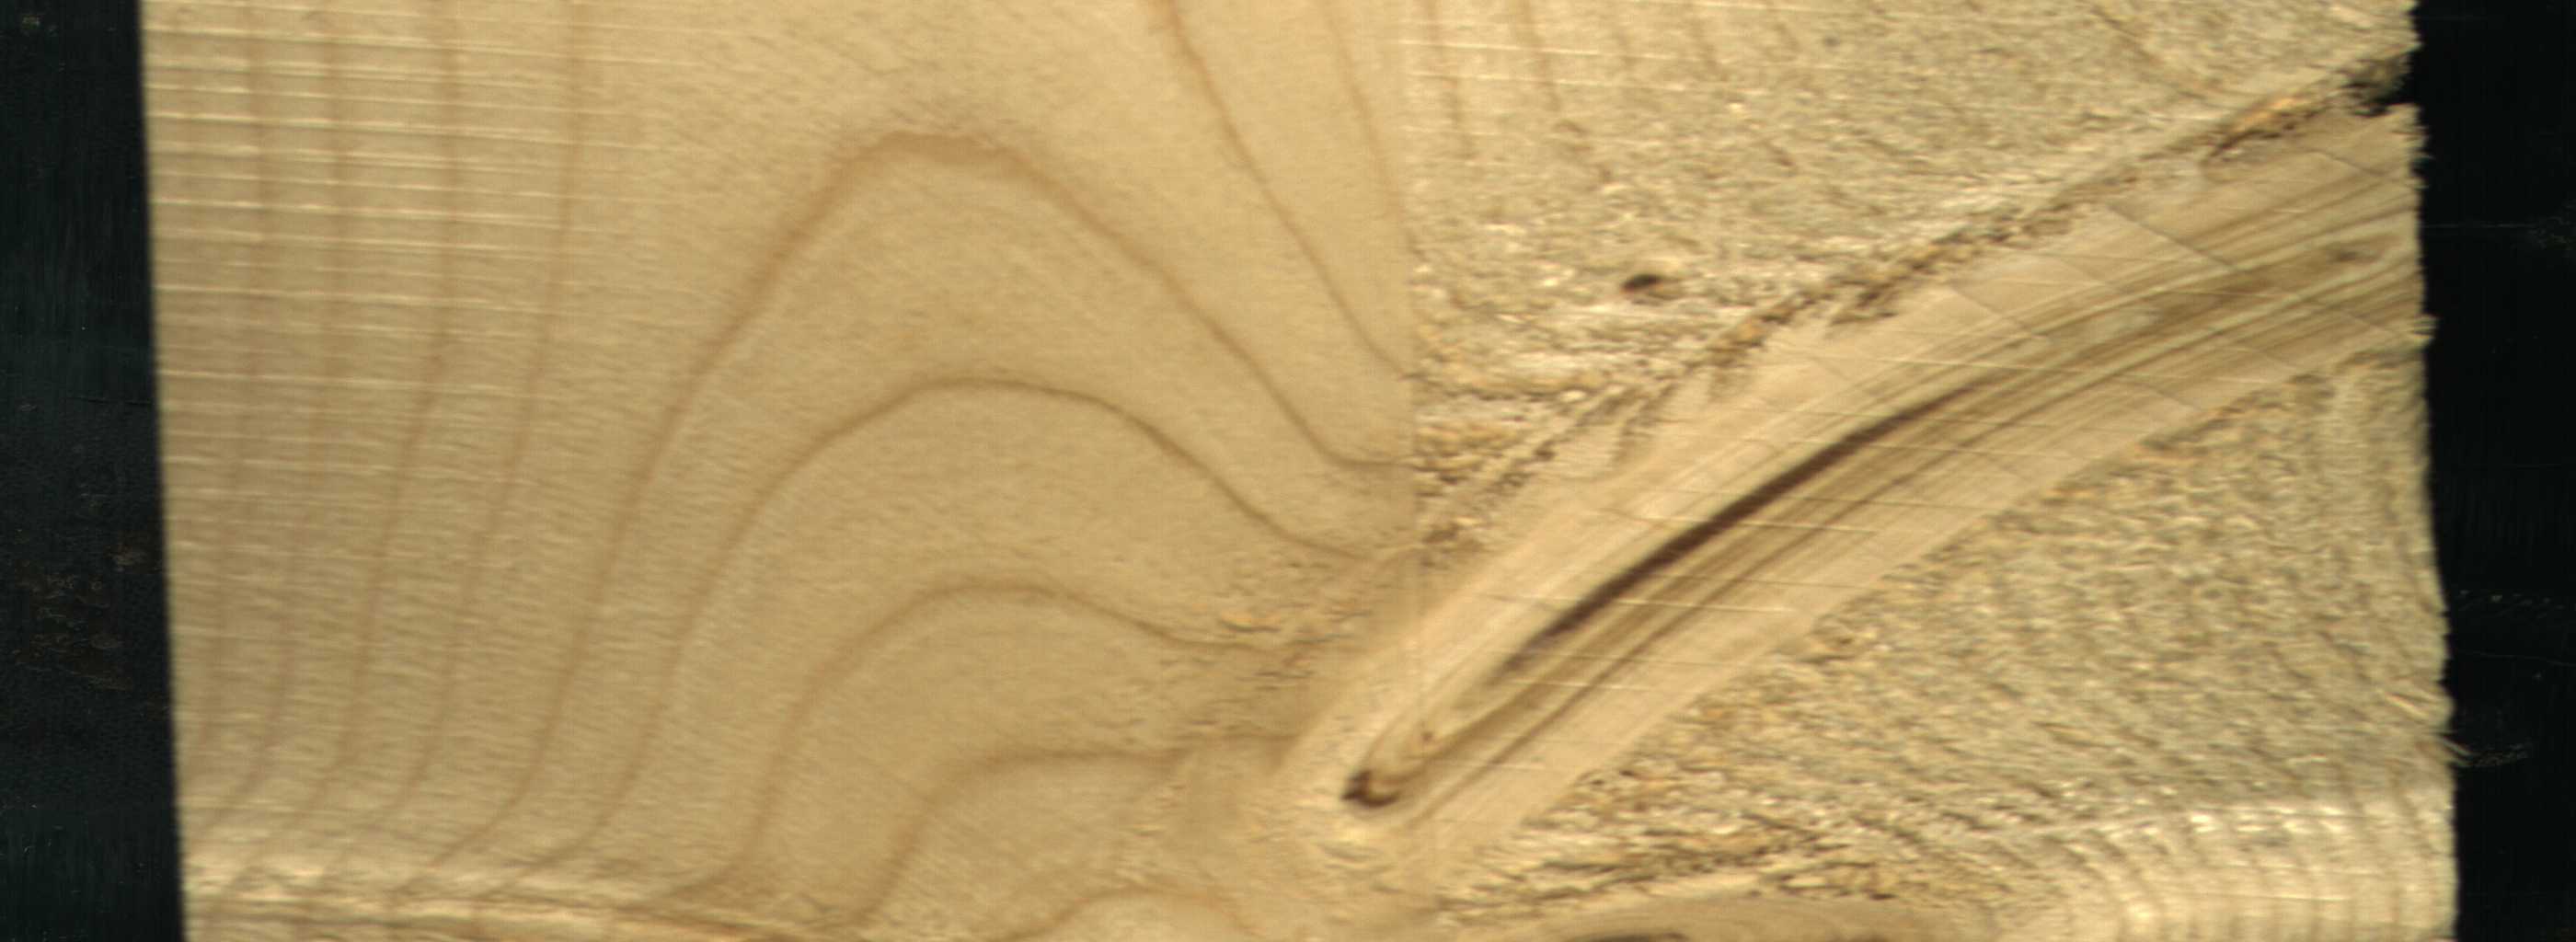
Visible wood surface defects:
Live_Knot
Live_Knot
Live_Knot